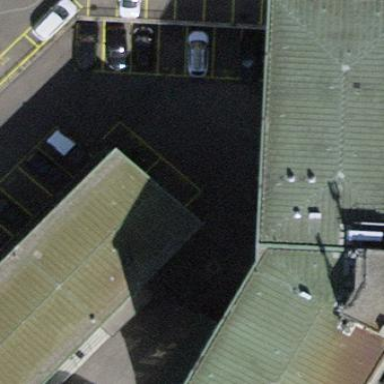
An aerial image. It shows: Office building.